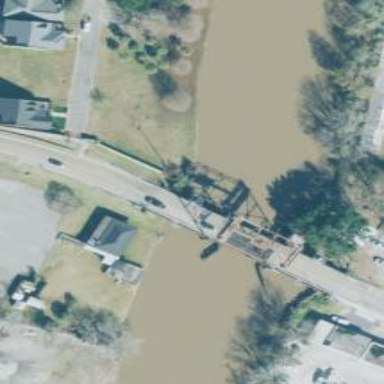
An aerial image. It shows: Lift bridge on secondary road.